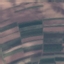
Land use / land cover: PermanentCrop